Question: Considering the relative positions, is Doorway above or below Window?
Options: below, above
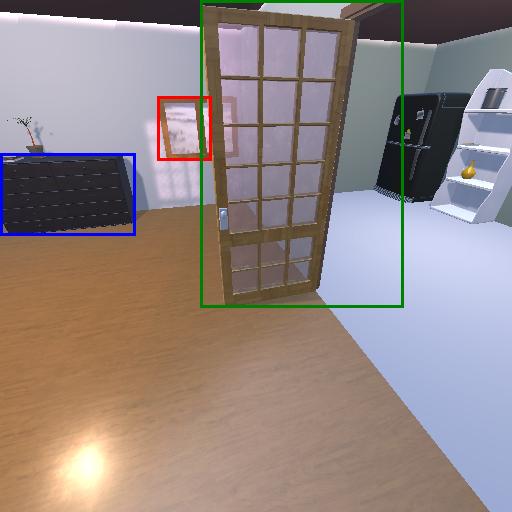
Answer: below